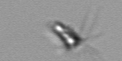
Label: Calciopappus